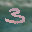
Label: 3